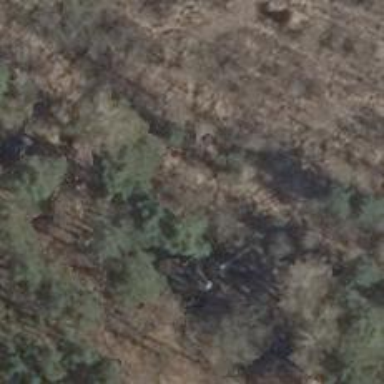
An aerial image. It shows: Hunting stand.